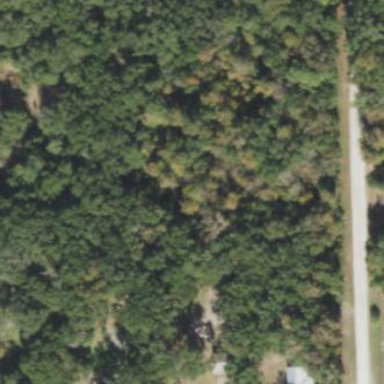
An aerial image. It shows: Mixed leaf woodland.